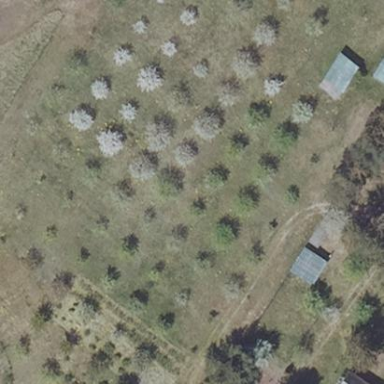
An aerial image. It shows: Orchard.